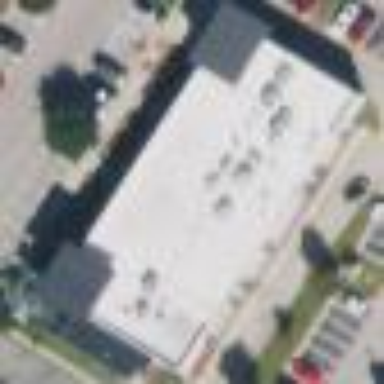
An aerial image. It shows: Retail building.